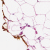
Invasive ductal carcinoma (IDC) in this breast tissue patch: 0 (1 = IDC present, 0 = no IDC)